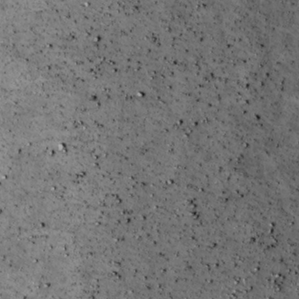
Label: non_frost